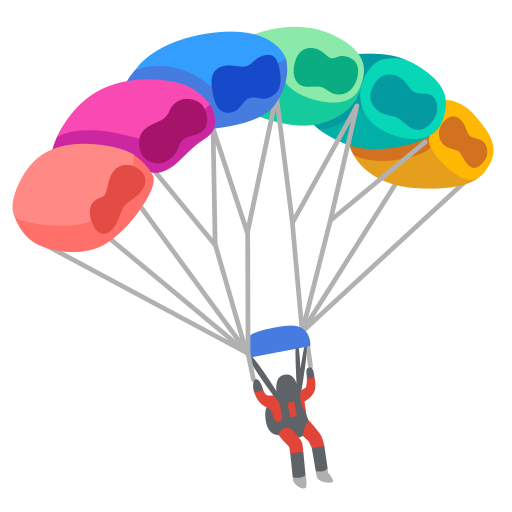
Emoji: 🪂